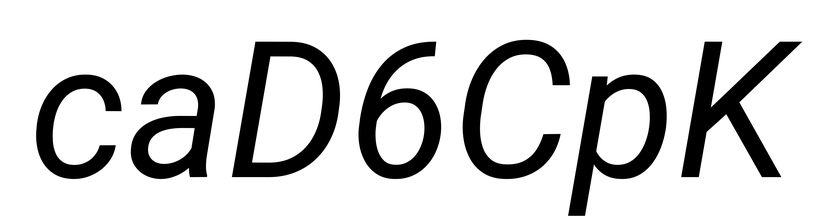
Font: Roboto-Italic_Italic